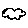
Label: cloud